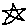
Label: star